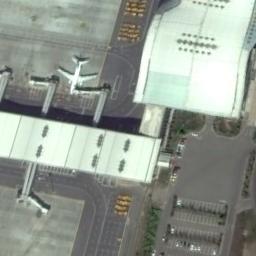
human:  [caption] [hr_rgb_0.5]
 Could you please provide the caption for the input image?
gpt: A plane is between two terminals .